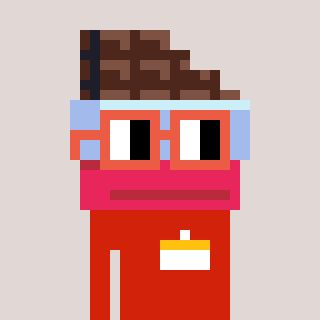
a pixel art character with square orange glasses, a chocolate-shaped head and a red-colored body on a warm background